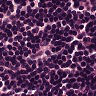
Metastatic tissue present: no